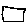
Label: square